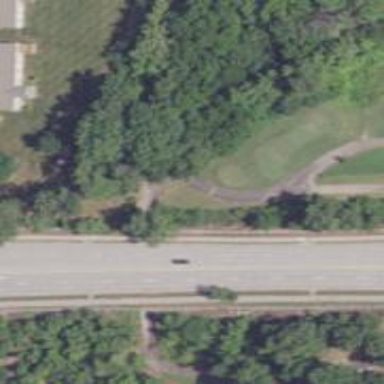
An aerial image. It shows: Service road used as golf cart path.